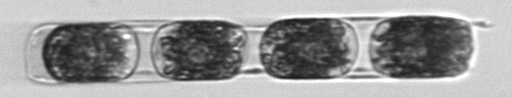
Label: Hemiaulus